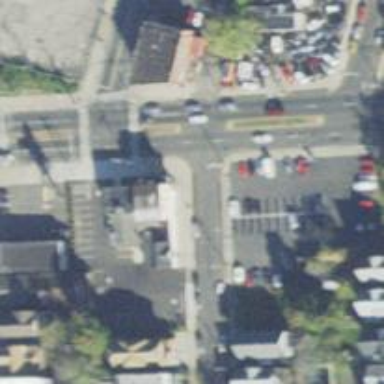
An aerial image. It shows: Convenience shop.